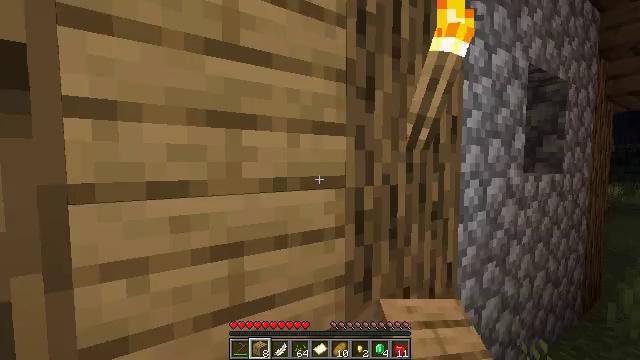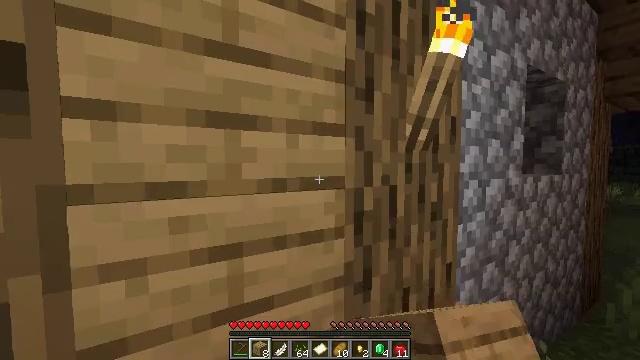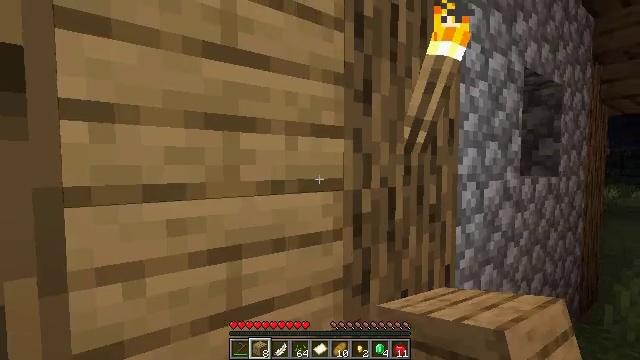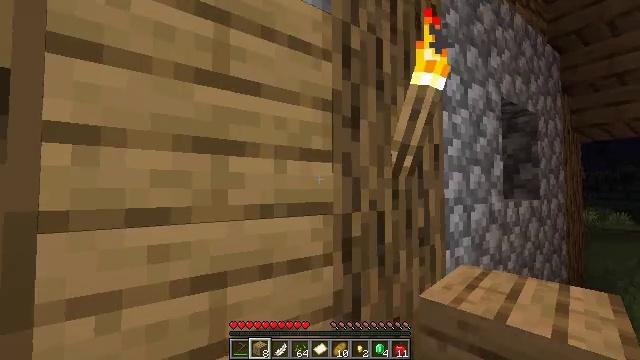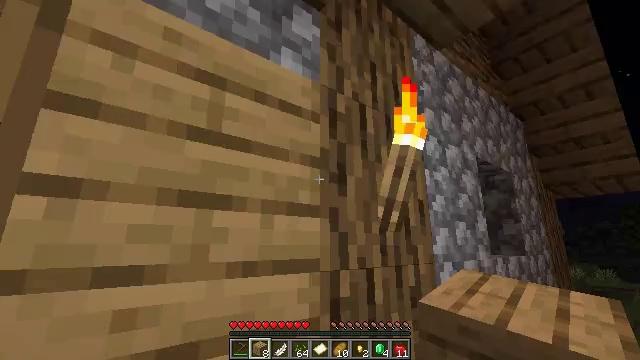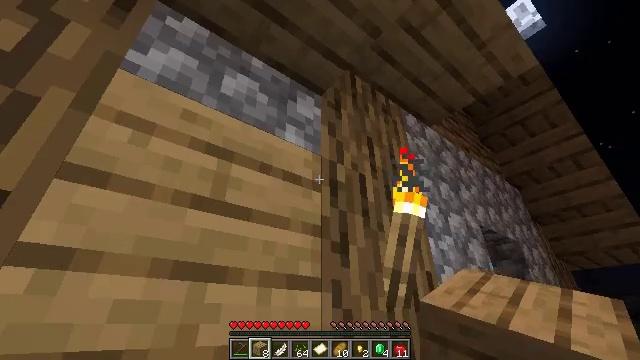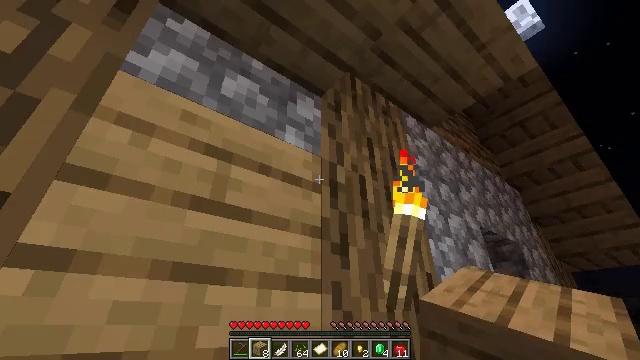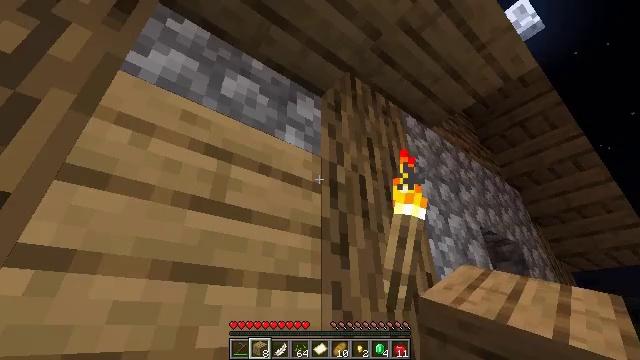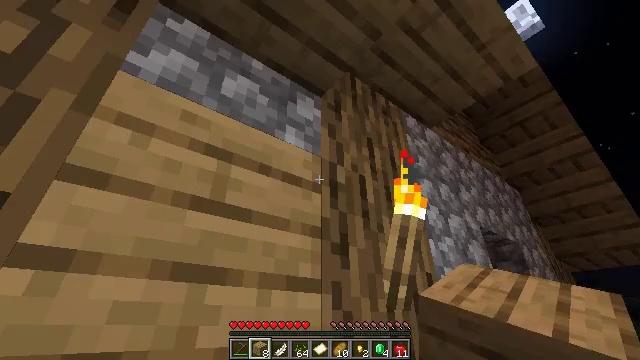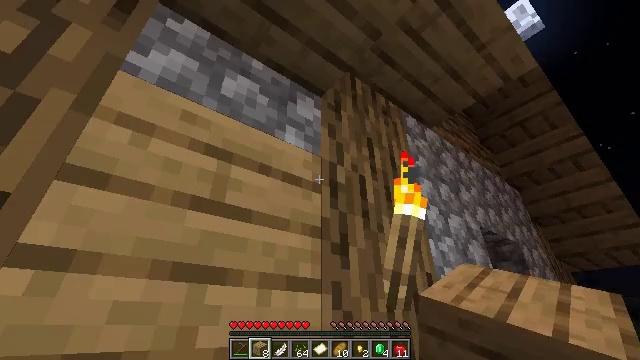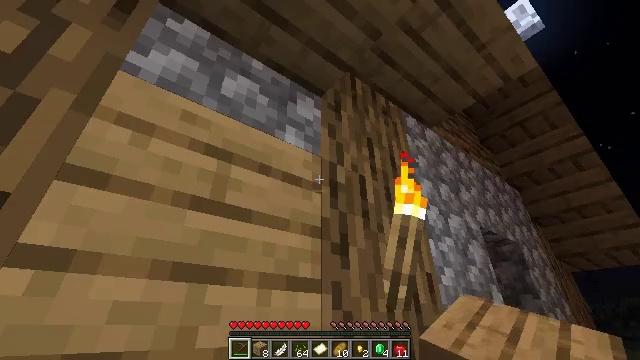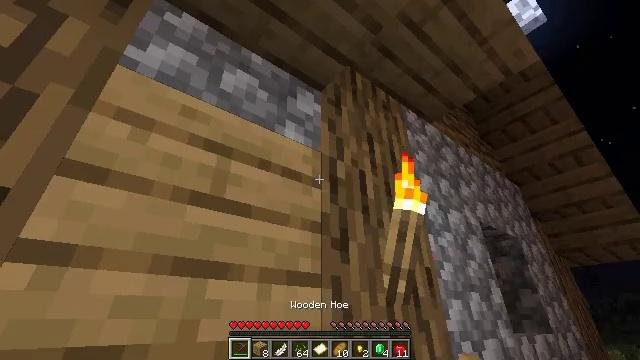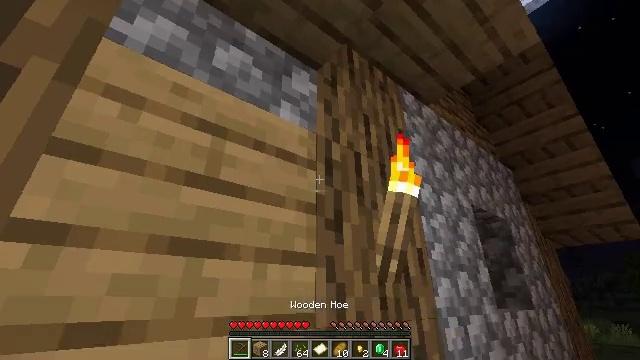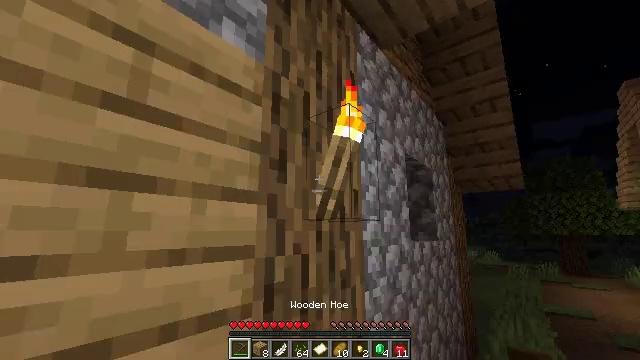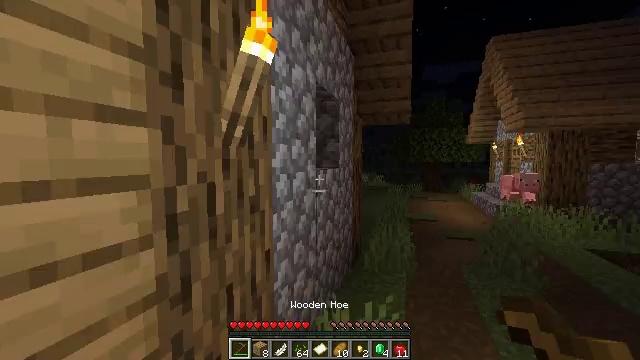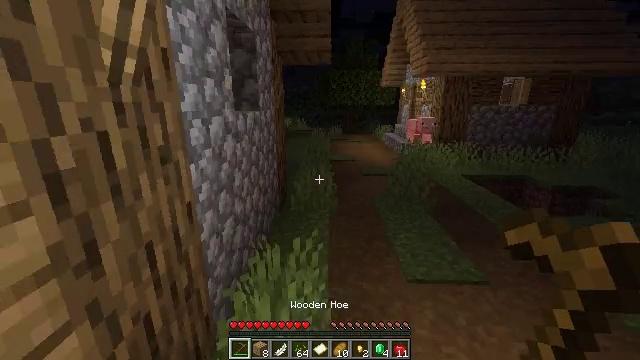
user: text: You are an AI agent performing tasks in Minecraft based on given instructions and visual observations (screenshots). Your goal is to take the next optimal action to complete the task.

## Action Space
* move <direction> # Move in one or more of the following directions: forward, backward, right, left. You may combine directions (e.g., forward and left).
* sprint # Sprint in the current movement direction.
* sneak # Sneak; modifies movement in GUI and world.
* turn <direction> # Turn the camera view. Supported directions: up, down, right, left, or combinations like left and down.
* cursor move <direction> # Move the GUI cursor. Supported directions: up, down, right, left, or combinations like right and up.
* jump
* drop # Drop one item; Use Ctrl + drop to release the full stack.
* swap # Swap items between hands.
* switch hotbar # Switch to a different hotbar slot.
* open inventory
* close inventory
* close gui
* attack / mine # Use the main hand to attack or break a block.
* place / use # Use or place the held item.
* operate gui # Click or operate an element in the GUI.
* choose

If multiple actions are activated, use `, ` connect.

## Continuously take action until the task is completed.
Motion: motion action
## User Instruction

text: Break the yellow wool to collect it.
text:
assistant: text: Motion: no_op
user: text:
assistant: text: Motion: no_op
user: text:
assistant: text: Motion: turn right and up
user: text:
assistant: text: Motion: turn right and up
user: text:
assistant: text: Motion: turn up
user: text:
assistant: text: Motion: no_op
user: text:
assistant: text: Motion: no_op
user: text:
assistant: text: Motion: no_op
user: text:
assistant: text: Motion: no_op
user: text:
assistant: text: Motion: switch to hotbar 1
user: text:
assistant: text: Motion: turn down, switch to hotbar 1
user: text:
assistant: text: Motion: turn right and down, switch to hotbar 1
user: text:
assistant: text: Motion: turn right and down, switch to hotbar 1
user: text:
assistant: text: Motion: turn right and down
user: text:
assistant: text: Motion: turn right and down
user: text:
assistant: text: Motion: turn right and down
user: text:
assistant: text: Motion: turn right and down
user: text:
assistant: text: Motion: no_op
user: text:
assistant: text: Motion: move forward
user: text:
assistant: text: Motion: move forward
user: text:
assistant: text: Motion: move forward
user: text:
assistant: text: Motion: move forward
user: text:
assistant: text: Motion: move forward, sprint
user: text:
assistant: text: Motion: move forward, sprint
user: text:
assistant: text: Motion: move forward, sprint
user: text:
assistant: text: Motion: move forward, sprint
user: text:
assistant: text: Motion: move forward, turn right and up
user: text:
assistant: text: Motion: move forward, turn left and up
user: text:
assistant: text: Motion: move forward, turn left and up
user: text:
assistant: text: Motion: move forward